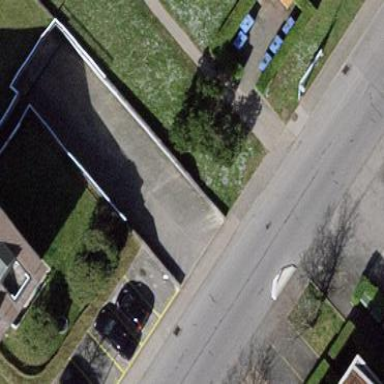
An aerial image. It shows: Parking area with surface.